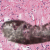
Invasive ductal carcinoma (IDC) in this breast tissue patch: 0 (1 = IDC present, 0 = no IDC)